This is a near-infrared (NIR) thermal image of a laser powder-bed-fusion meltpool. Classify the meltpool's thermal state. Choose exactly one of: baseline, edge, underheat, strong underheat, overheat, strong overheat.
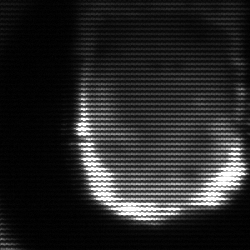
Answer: strong underheat